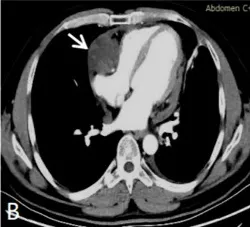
(B) CT enhanced image tumor recrudescence in the contralateral pericardial cavity (white long arrow).
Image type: radiology (ct)